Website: apple
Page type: customer-info-address
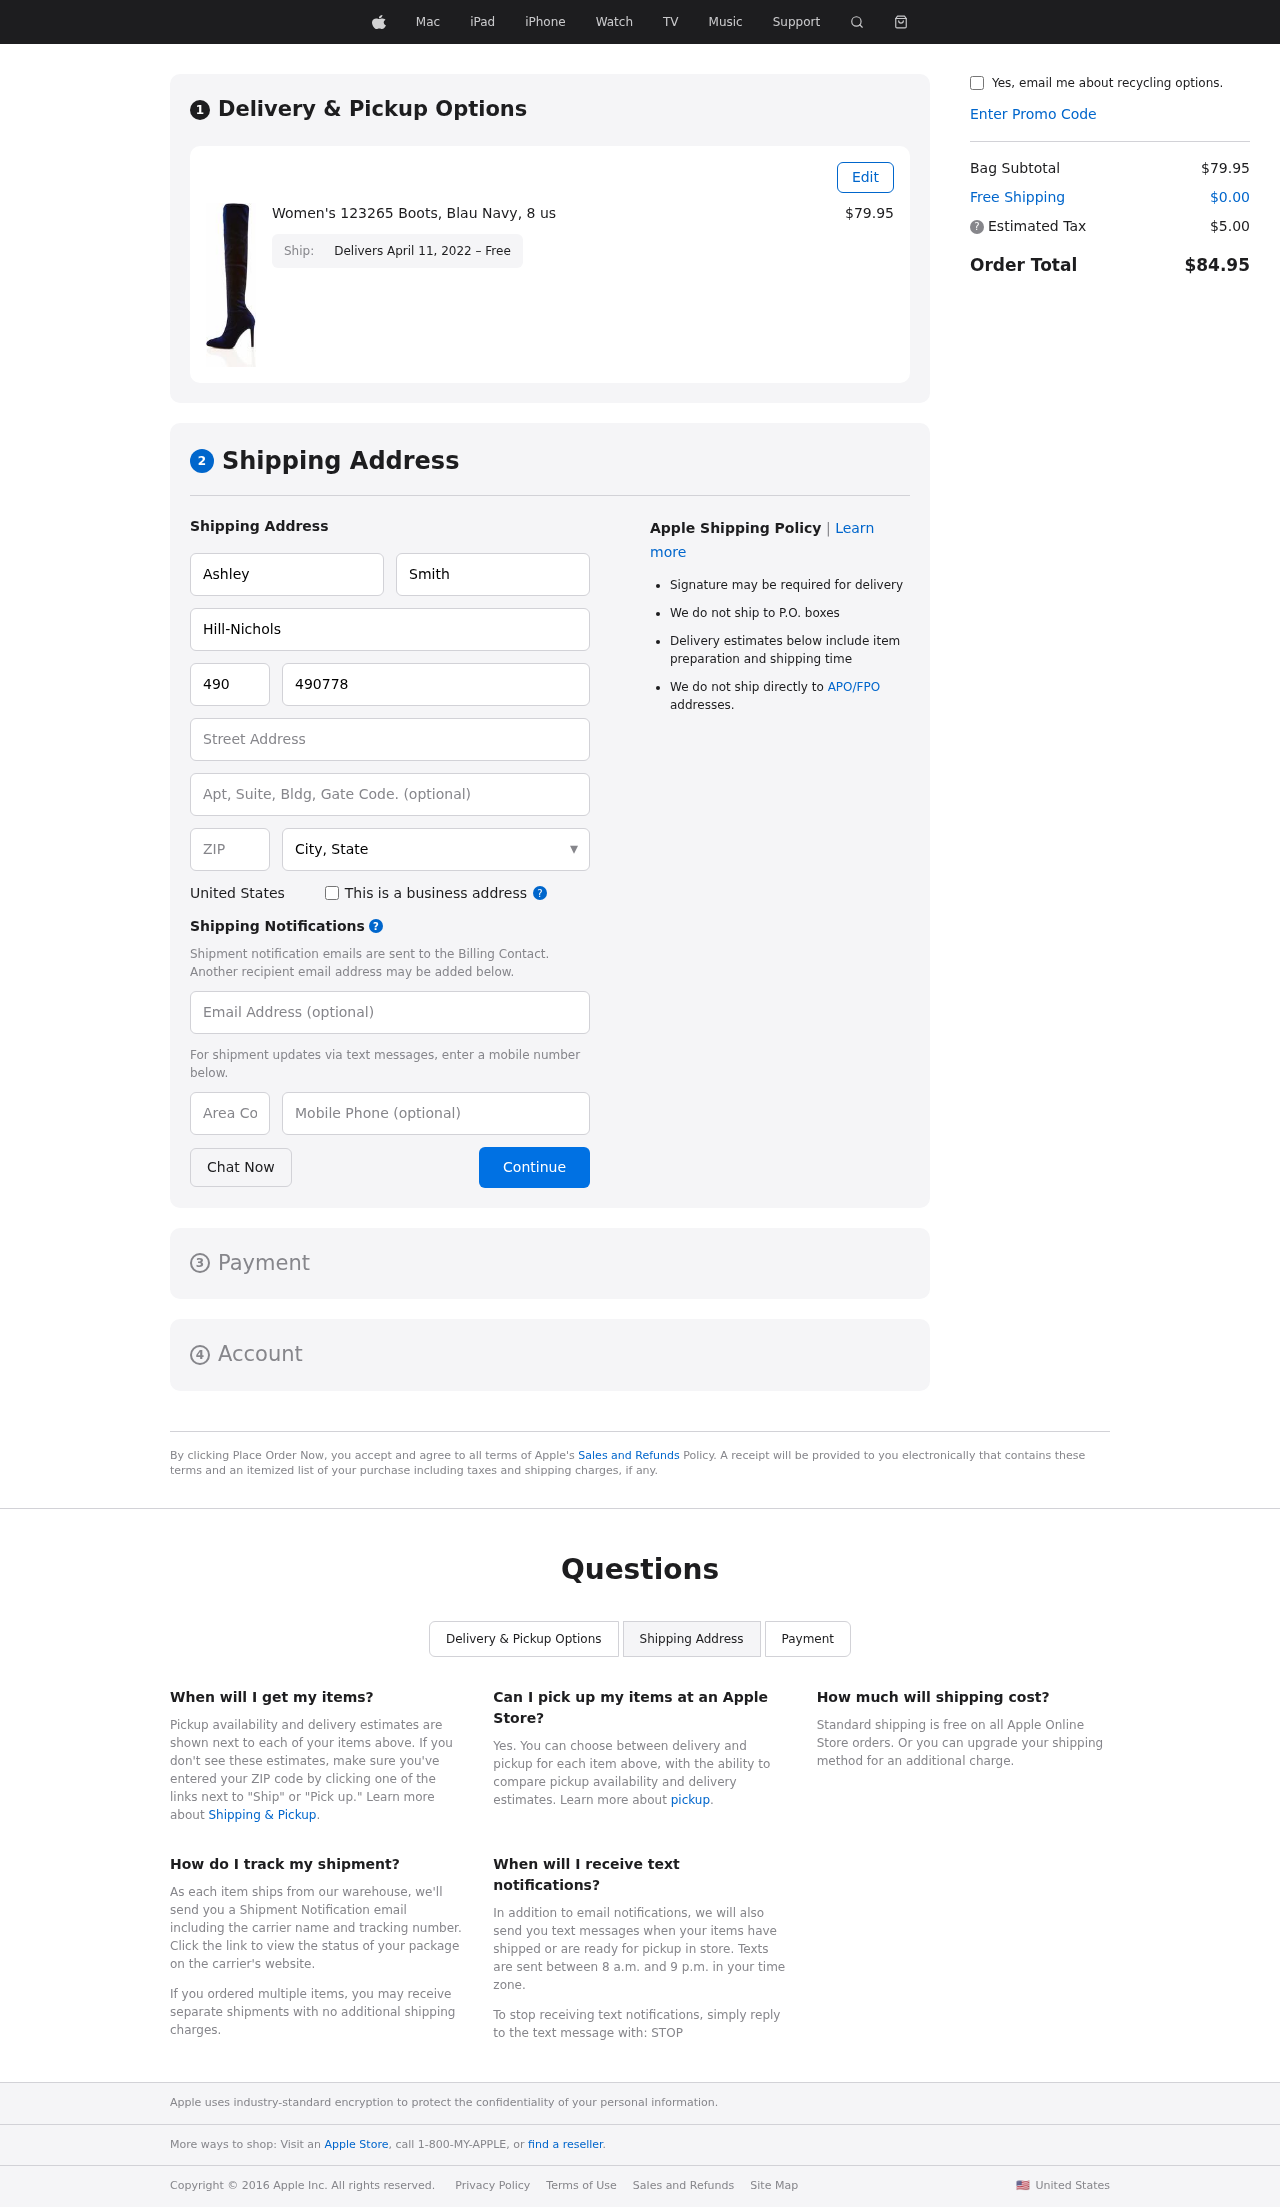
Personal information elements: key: PII_CITY_STATE
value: North Charlesfort, GA
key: PII_COMPANY
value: Hill-Nichols
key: PII_COUNTRY
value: United States
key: PII_EMAIL
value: ashleysmith@gmail.com
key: PII_FIRSTNAME
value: Ashley
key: PII_LASTNAME
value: Smith
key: PII_PHONE
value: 4907789855
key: PII_PHONE_ALT
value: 5094723122
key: PII_PHONE_ALT_AREA
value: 509
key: PII_PHONE_AREA
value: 490
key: PII_POSTCODE
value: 52623
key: PII_STREET
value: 0633 Nguyen Ports Suite 635
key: PII_STREET2
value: Apt. 252
Product elements: key: PRODUCT1_NAME
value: Women's 123265 Boots, Blau Navy, 8 us
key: PRODUCT1_PRICE
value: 79.95
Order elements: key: ORDER_DELIVERY_DATE
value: Delivers April 11, 2022 – Free
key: ORDER_SUBTOTAL
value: $79.95
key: ORDER_SHIPPING_COST
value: $0.00
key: ORDER_TAX
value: $5.00
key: ORDER_TOTAL
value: $84.95